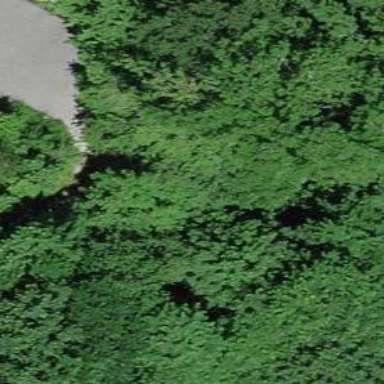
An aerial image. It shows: Unpaved footway.